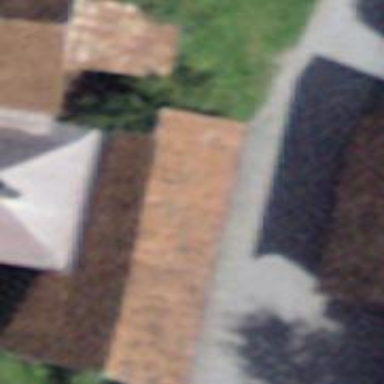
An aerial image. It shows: Garage building.